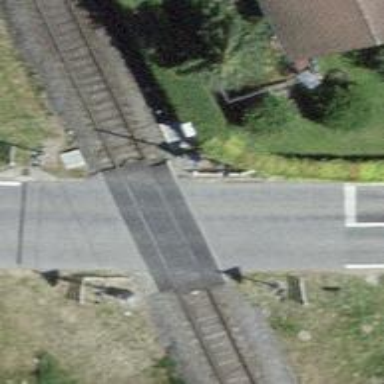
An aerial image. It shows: Level crossing with lights at railway intersection.